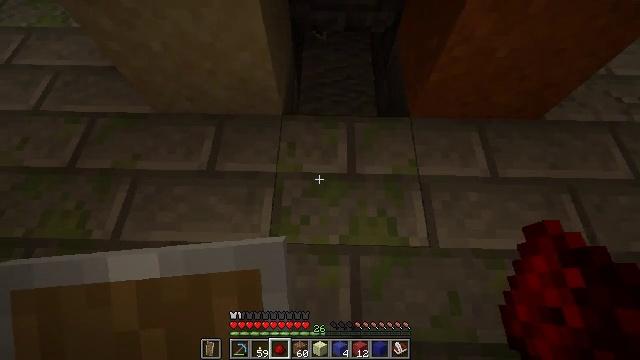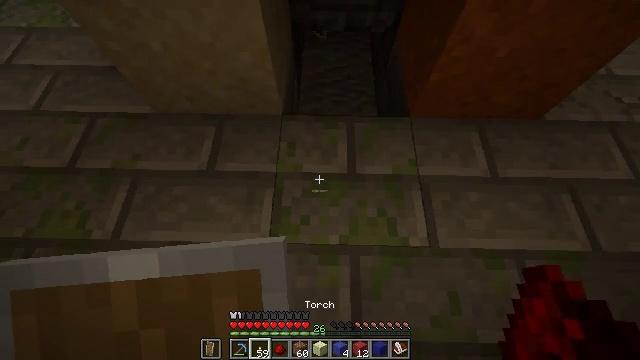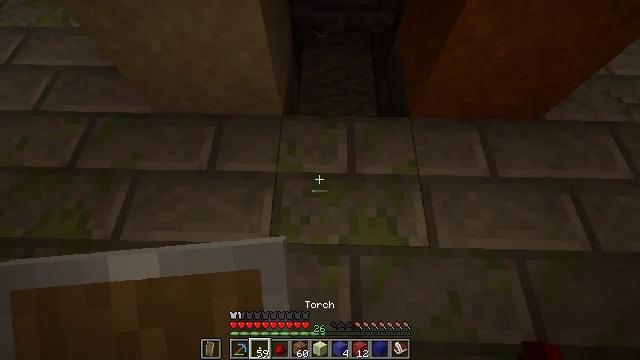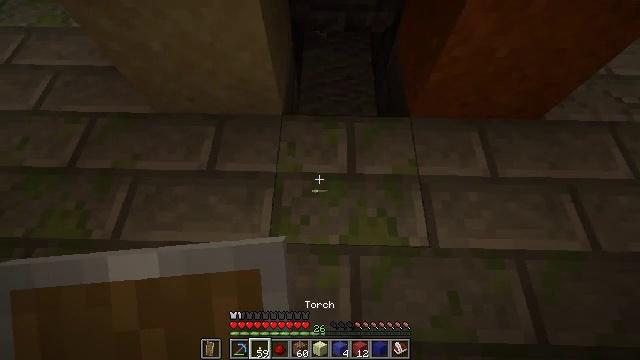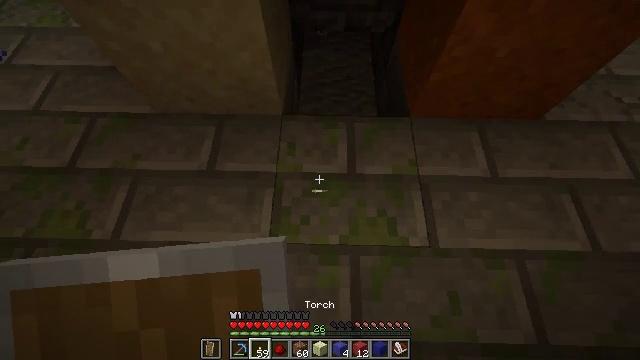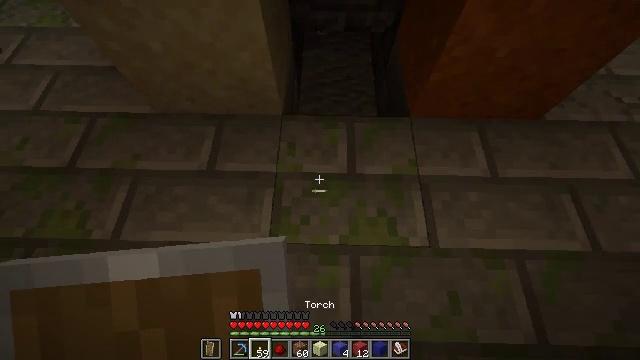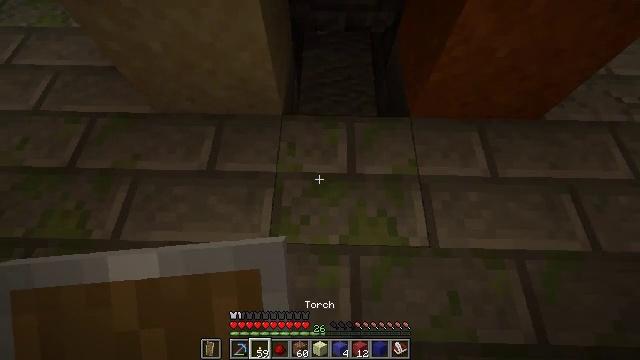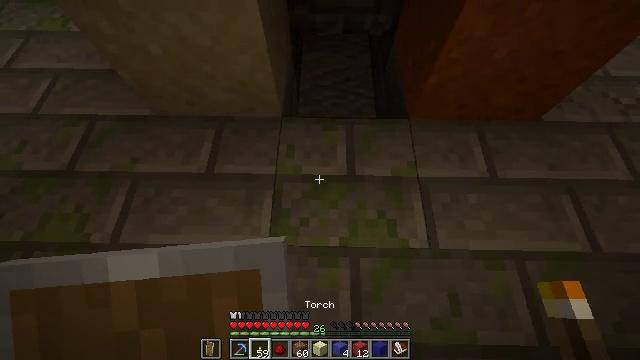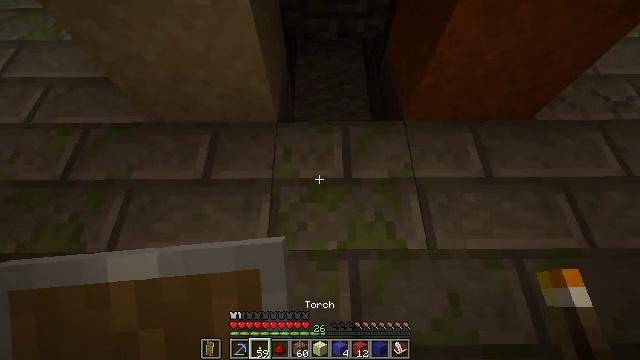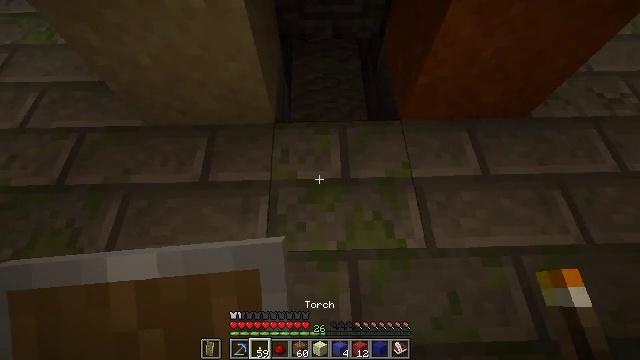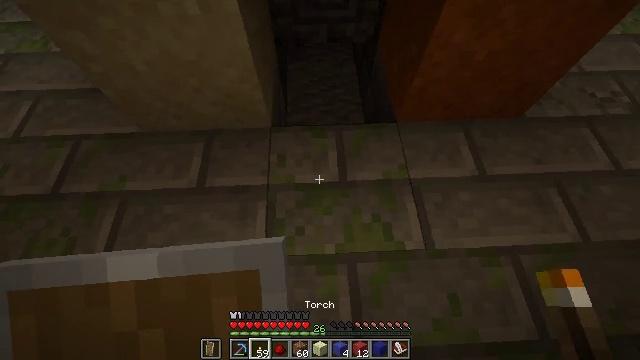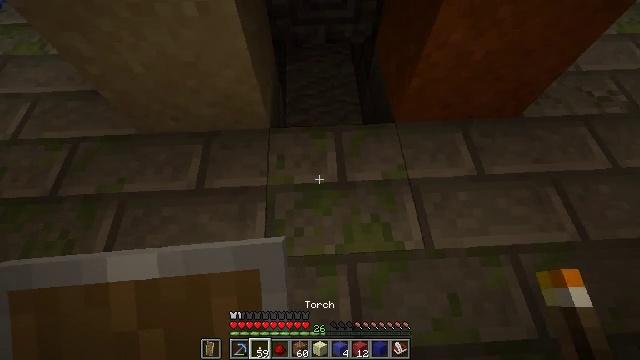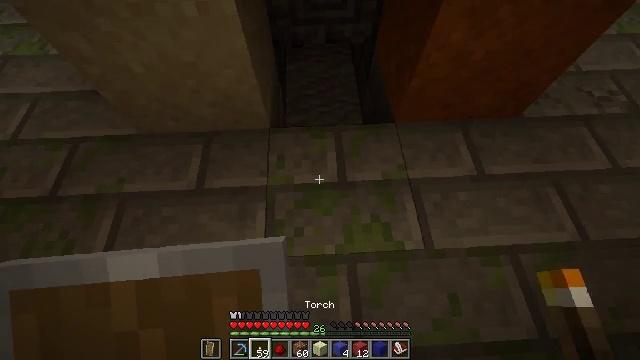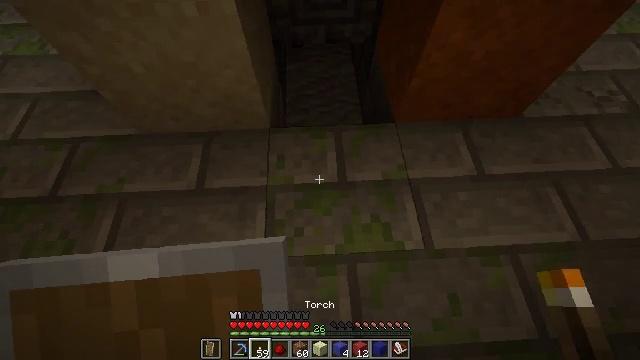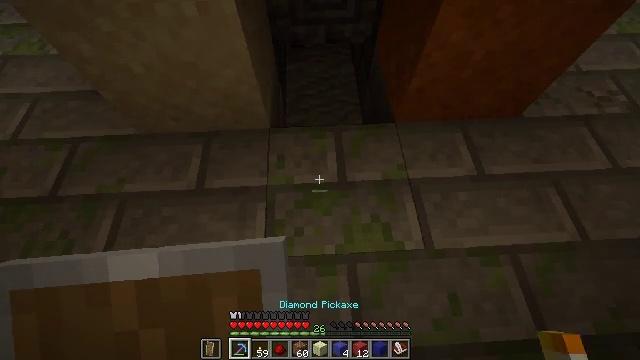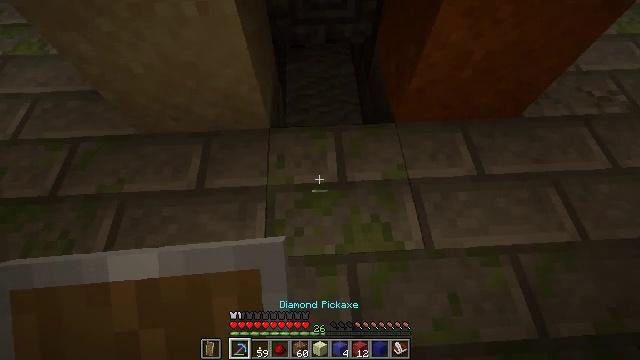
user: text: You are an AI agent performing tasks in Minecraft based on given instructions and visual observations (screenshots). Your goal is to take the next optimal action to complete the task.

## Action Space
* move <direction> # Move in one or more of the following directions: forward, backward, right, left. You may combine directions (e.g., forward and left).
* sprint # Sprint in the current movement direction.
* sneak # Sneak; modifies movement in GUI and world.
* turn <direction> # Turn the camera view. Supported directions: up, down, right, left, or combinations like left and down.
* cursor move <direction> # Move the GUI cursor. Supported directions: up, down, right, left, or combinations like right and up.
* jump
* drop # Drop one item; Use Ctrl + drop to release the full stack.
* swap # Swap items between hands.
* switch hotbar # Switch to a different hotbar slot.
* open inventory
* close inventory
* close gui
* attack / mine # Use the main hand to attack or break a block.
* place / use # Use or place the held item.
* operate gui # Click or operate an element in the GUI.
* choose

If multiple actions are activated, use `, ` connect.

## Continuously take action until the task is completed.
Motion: motion action
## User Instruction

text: Dig through mossy stone bricks.
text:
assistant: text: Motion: no_op
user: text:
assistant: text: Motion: no_op
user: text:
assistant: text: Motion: no_op
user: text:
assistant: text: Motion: no_op
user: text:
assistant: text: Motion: no_op
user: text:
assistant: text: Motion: no_op
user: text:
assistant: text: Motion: no_op
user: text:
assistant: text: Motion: turn right
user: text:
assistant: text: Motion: turn right
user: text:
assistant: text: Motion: turn right
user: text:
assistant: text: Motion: no_op
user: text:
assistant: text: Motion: no_op
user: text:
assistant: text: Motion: no_op
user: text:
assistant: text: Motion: no_op
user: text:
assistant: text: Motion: no_op
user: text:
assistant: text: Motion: no_op
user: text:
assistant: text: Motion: no_op
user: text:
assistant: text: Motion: no_op
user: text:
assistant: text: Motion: no_op
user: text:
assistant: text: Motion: turn up
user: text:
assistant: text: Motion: attack / mine
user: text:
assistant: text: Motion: attack / mine
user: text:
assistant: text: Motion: attack / mine
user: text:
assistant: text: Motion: attack / mine
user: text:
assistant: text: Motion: no_op
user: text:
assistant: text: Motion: no_op
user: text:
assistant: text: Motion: no_op
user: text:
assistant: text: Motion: no_op
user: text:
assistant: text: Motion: attack / mine
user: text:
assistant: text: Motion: attack / mine